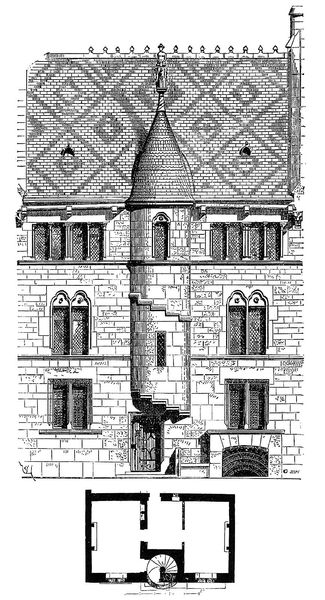
Titel: Wohnhaus in Burgund
Standort: (F Burgund (Bourgogne )) (EU - F - Burgund (Bourgogne ))
Schlagwörter: fenster, tür, haus, stein, figur, dachziegel, turm, ansicht, ornamente, gemustert, eingang, erker, mittelalter, männchen, plan, grundriss, aufriss, teilansicht, grundgriss, mänchen, mcheingang